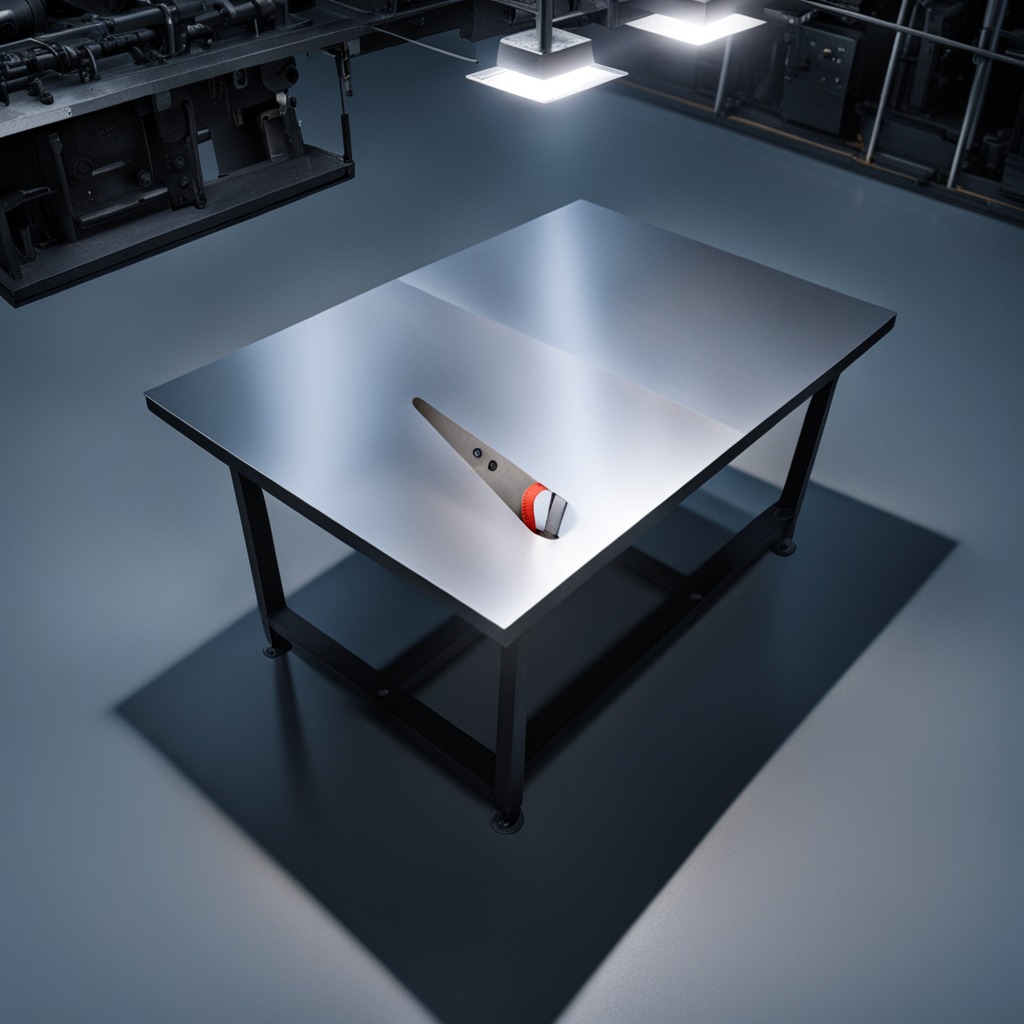
A metal saw is lying on the tabletop.